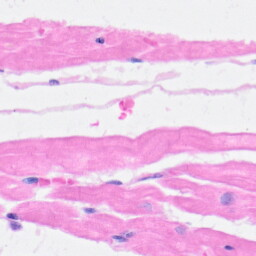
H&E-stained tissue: Heart